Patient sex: M
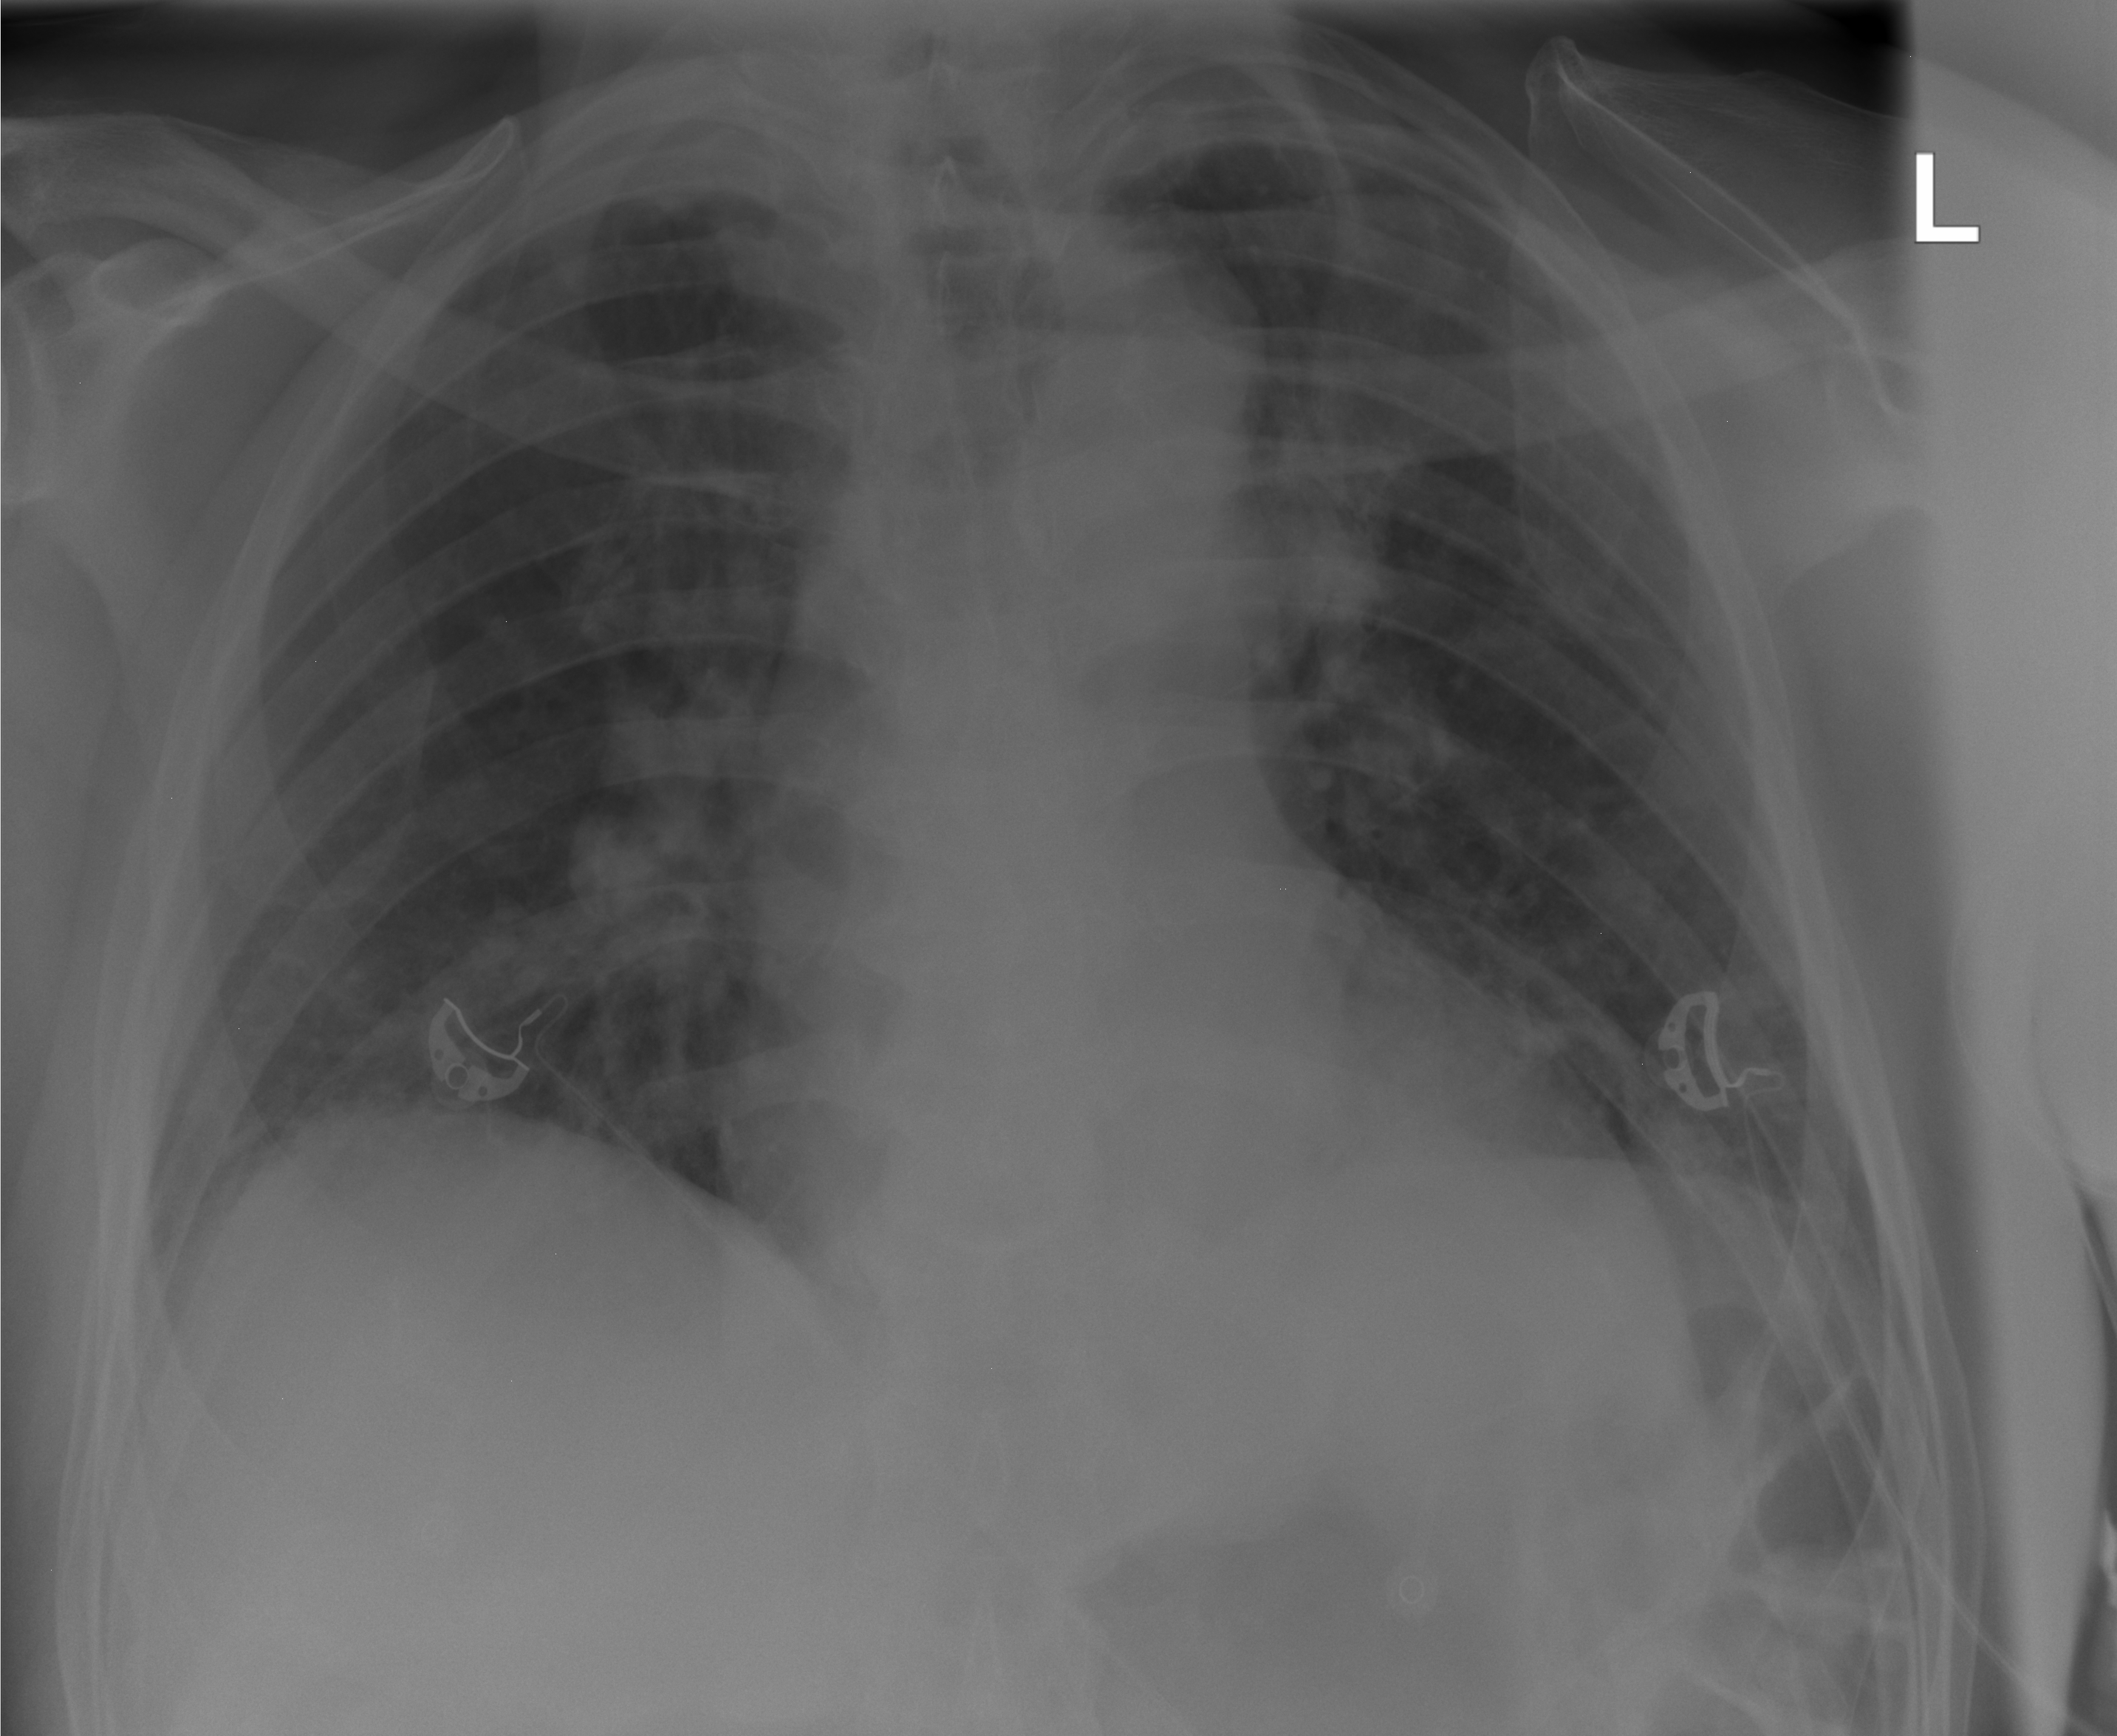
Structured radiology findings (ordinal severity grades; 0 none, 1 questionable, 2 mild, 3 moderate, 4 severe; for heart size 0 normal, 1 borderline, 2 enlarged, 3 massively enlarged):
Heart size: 0
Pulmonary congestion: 2
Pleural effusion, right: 0
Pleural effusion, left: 0
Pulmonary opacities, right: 0
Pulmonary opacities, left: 0
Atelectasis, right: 0
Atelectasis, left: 0